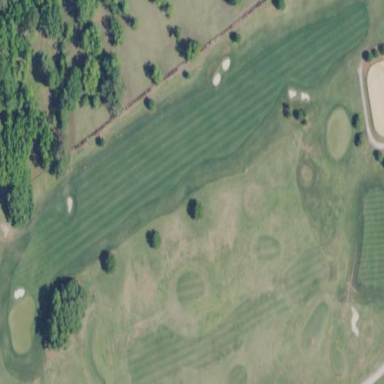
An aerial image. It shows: Rough area on grassy golf course.